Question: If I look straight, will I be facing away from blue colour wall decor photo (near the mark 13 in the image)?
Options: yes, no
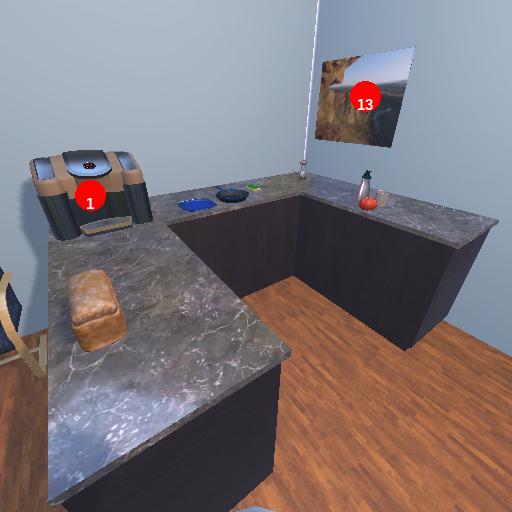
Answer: yes